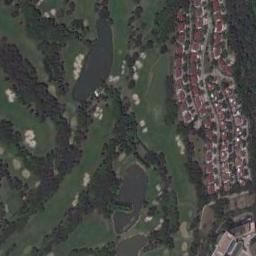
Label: golf_course